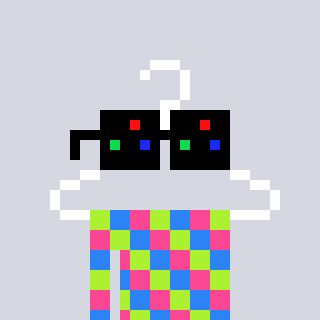
a pixel art character with square black sunglasses, a hanger-shaped head and a computerblue-colored body on a cool background